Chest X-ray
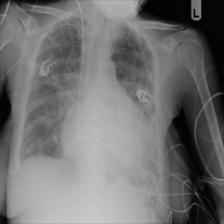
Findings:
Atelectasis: negative
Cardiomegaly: negative
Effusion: negative
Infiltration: negative
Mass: negative
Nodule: negative
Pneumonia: positive
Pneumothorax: negative
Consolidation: negative
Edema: positive
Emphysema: negative
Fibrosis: negative
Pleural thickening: negative
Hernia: negative